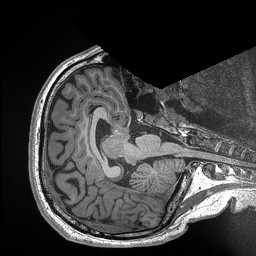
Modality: T1w
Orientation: axial
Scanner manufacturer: siemens
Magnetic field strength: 3 T
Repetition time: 2.3 s
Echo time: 0.00298 s